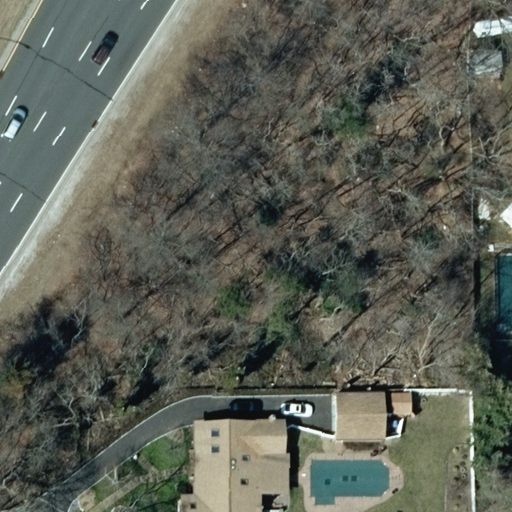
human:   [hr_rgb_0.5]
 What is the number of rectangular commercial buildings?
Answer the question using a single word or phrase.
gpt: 0

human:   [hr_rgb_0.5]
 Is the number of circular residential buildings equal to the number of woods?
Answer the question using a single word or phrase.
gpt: no

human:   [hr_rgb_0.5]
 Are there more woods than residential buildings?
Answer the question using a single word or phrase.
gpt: no

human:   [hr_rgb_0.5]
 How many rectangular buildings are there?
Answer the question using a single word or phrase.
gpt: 1

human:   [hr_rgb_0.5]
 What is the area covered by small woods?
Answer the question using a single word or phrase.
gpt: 0m2

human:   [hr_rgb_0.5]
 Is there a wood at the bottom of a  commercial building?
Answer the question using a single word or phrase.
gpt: no

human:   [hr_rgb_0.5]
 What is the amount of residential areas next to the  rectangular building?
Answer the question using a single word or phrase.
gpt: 1

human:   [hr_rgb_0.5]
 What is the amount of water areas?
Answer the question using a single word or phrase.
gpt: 0

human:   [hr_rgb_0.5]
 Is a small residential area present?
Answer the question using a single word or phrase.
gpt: no

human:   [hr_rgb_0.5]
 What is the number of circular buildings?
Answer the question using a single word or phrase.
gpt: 0

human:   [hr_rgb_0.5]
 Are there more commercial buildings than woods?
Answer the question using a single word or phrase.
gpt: no

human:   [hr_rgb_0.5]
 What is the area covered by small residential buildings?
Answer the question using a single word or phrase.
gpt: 92m2

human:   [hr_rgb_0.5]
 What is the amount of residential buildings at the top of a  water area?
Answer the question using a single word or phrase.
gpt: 0

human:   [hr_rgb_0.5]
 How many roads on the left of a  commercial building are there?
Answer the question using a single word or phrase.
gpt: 0

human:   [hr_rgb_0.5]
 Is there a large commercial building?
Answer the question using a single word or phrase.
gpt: no

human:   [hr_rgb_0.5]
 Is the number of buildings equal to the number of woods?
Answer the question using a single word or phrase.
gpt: no

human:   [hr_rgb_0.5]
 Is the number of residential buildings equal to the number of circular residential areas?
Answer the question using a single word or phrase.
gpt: no

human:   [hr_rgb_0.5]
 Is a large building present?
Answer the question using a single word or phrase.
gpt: no

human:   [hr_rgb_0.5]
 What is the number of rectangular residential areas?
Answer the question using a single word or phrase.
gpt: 1

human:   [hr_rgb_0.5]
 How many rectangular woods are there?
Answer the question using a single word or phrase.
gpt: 1

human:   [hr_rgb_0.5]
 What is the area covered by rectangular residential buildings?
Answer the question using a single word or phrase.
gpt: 0m2

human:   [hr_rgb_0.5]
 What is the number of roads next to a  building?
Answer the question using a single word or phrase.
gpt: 2

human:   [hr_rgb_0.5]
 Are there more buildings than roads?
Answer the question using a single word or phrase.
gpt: yes

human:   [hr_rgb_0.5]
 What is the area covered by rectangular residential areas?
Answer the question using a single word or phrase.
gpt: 4096m2

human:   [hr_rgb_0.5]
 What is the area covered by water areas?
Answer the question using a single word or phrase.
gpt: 0m2

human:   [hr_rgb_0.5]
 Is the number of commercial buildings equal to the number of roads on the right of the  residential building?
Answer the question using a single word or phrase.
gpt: yes

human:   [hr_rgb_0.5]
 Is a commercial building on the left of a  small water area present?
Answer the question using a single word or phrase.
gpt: no

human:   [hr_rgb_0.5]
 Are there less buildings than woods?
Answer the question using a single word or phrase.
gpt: no

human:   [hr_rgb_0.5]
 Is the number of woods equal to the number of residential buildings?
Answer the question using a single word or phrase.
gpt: yes

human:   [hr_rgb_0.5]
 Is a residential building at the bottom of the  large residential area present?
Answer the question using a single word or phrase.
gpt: yes

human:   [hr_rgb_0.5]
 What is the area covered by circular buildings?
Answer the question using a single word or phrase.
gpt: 0m2

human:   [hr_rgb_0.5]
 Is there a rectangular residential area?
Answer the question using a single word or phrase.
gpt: yes

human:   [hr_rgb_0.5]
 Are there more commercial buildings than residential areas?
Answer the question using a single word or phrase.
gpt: no

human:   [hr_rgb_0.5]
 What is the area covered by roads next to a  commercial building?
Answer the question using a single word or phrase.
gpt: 0m2

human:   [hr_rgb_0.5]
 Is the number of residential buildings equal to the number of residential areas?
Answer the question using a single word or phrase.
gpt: yes

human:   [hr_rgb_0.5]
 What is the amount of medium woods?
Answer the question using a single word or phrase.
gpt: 0